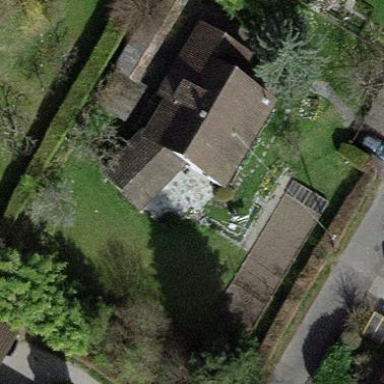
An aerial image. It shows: Garden surrounded by fence.